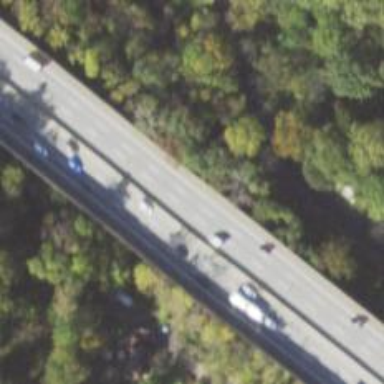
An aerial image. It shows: Bridge over motorway.